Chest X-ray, AP view. Patient: 46 years old, sex M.
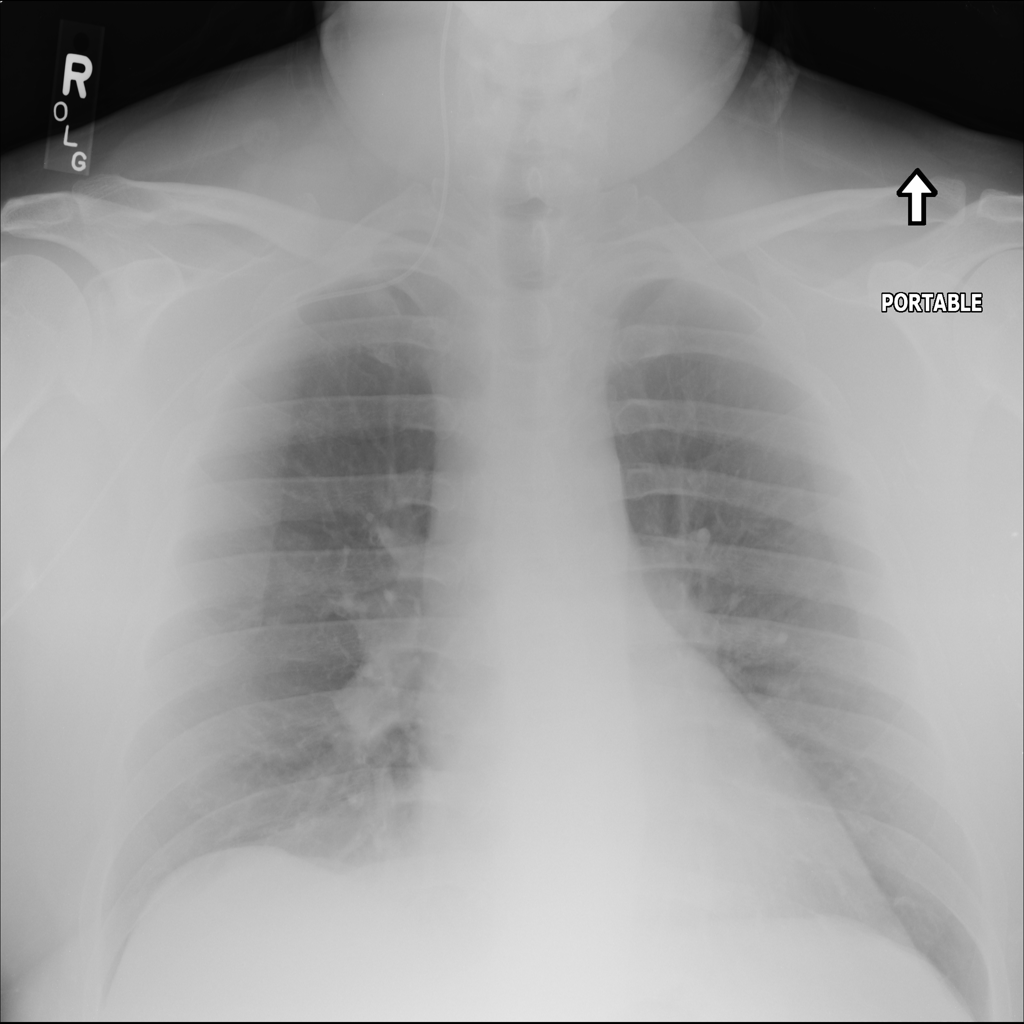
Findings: No Finding